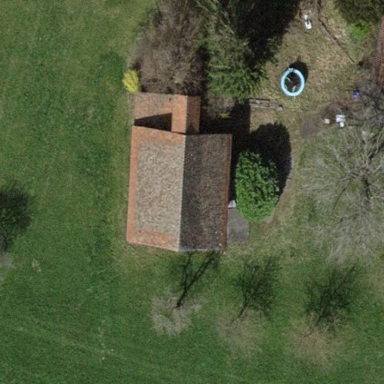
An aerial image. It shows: Farm building.